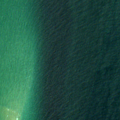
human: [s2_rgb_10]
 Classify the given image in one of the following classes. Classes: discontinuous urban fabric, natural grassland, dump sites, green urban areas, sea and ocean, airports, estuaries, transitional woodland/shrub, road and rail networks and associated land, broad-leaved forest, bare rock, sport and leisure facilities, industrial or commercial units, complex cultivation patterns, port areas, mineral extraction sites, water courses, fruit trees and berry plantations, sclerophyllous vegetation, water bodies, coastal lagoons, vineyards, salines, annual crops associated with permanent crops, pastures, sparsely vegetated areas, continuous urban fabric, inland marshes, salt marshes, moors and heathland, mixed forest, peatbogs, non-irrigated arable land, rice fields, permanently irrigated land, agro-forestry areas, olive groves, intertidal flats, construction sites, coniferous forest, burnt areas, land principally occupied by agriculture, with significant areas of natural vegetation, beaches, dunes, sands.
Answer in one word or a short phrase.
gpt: sea and ocean